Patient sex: M
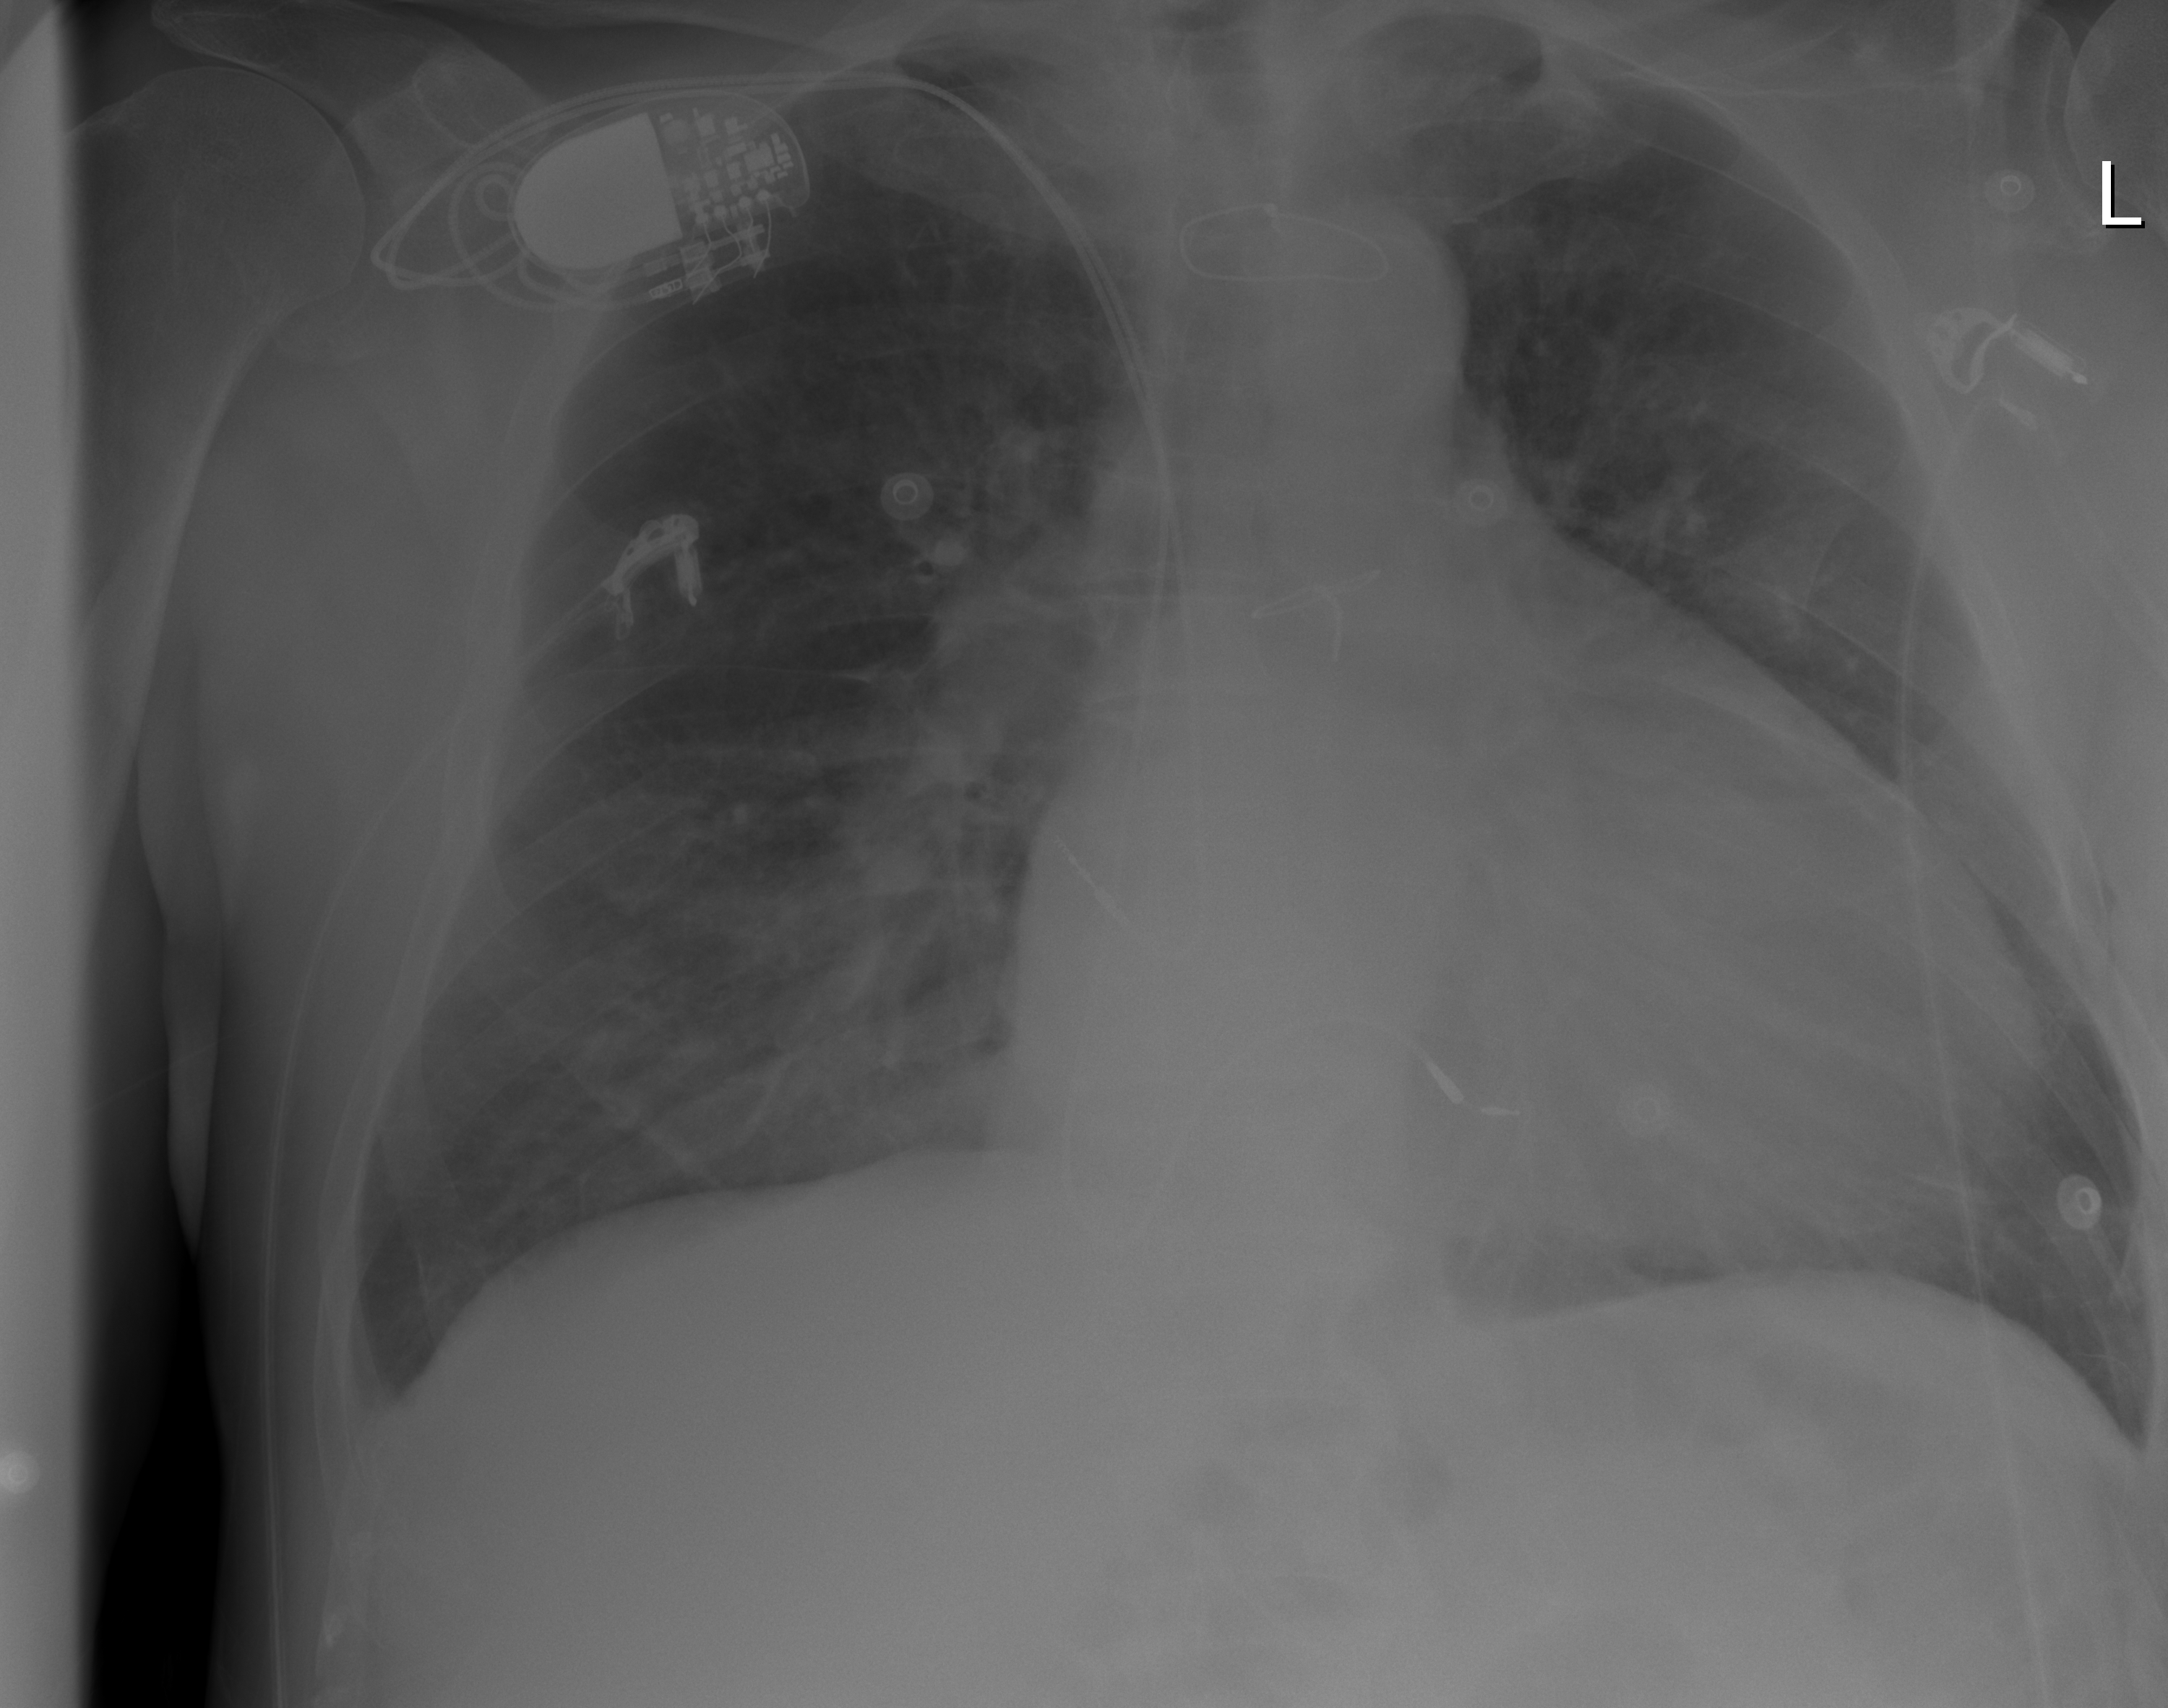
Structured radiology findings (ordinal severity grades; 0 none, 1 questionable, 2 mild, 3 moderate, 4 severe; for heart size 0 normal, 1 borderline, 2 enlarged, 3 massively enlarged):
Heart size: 2
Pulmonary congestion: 2
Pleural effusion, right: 2
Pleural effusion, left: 0
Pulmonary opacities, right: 0
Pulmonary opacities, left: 0
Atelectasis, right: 0
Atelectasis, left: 0